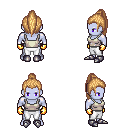
a pixel art fantasy rpg character, male body template, dark elf, purple skin, white pirate shirt, white pants, light blonde long topknot hairstyle, gold gloves, metal boots, four views (front, back, left, right), 2x2 character sprite sheet, small pixel art, hard edges, no anti-aliasing